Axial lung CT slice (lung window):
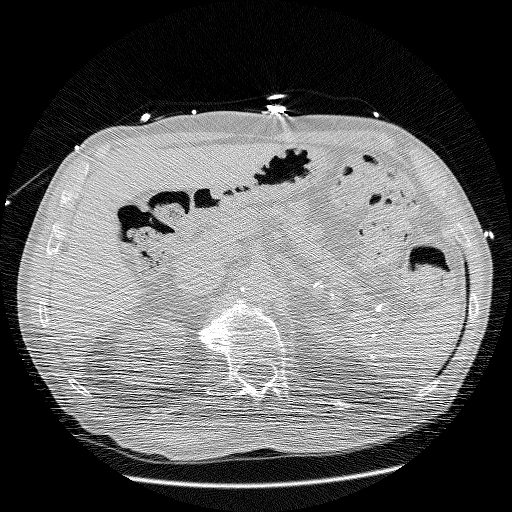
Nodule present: no